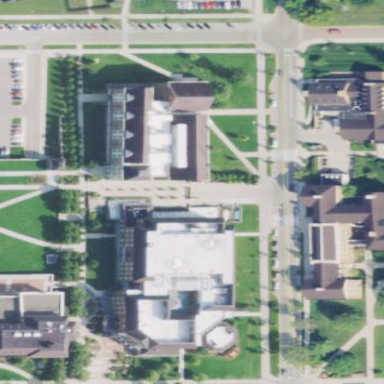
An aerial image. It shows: View of university building.